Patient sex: F
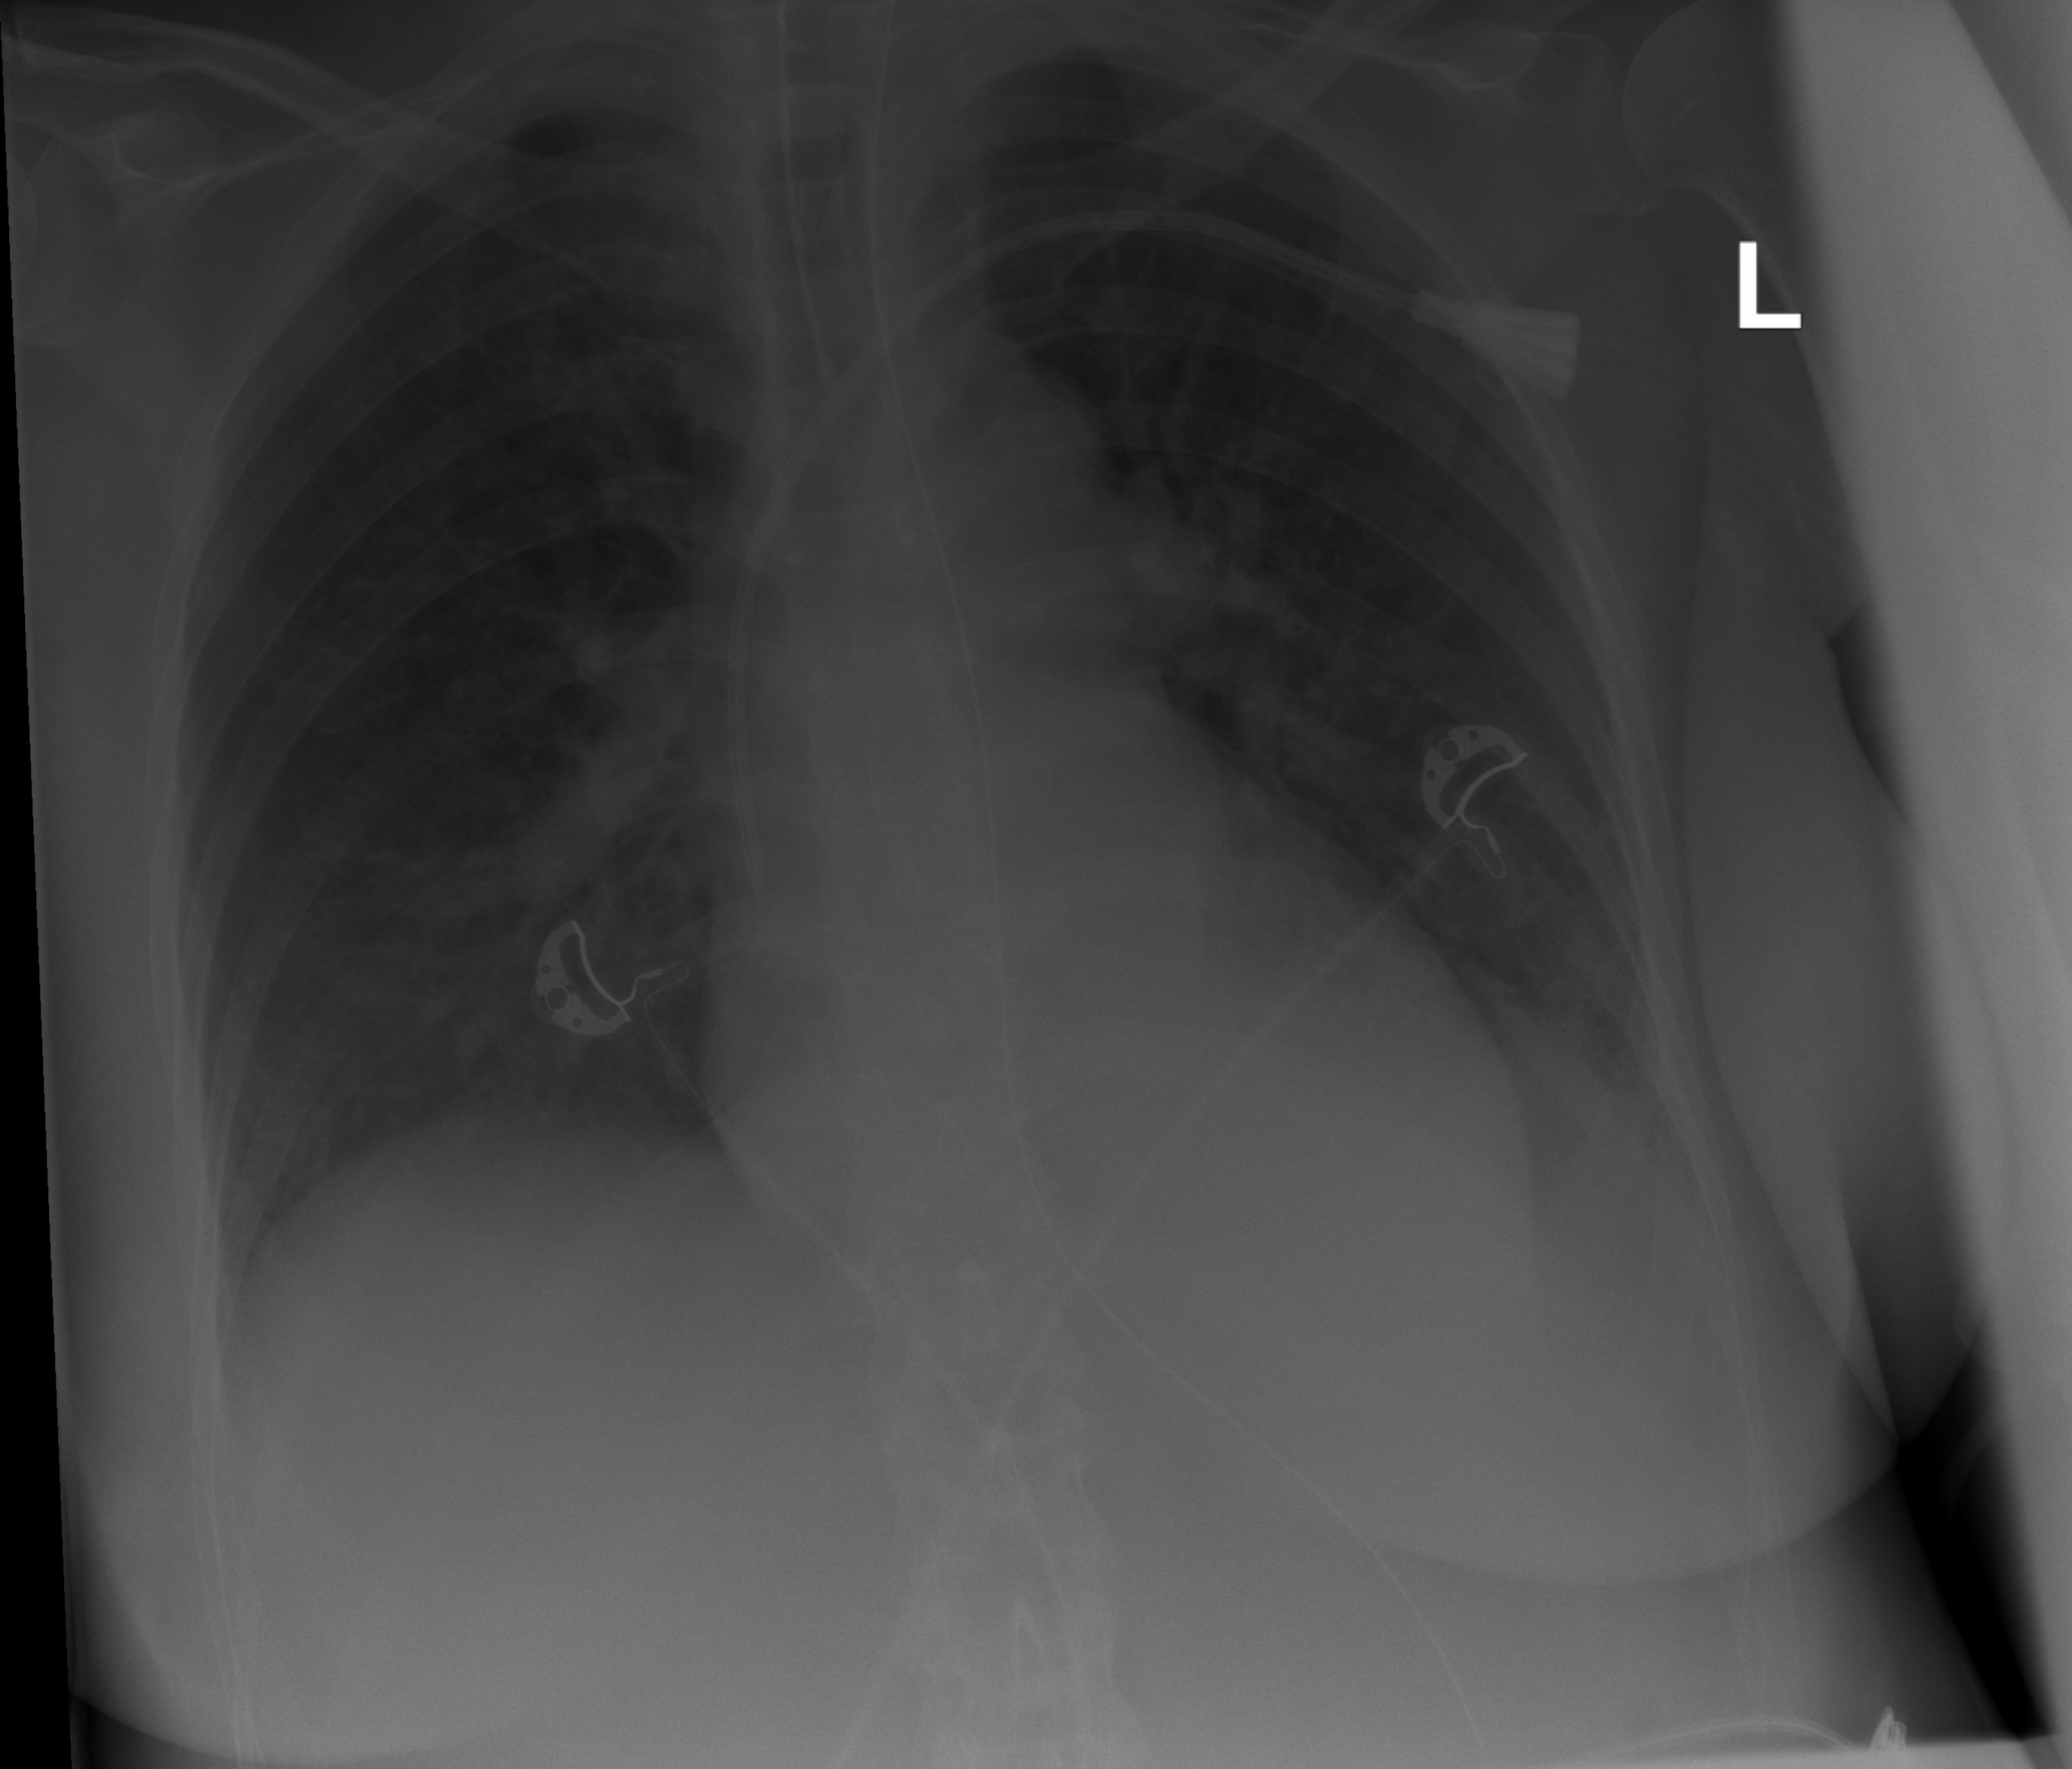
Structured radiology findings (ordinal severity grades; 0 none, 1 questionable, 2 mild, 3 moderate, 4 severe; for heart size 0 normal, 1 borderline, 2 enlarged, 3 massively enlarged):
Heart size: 0
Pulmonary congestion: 0
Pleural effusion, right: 0
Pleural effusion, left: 2
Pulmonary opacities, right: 0
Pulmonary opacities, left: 1
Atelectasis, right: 0
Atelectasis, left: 2